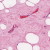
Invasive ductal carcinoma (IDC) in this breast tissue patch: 0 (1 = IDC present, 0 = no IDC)